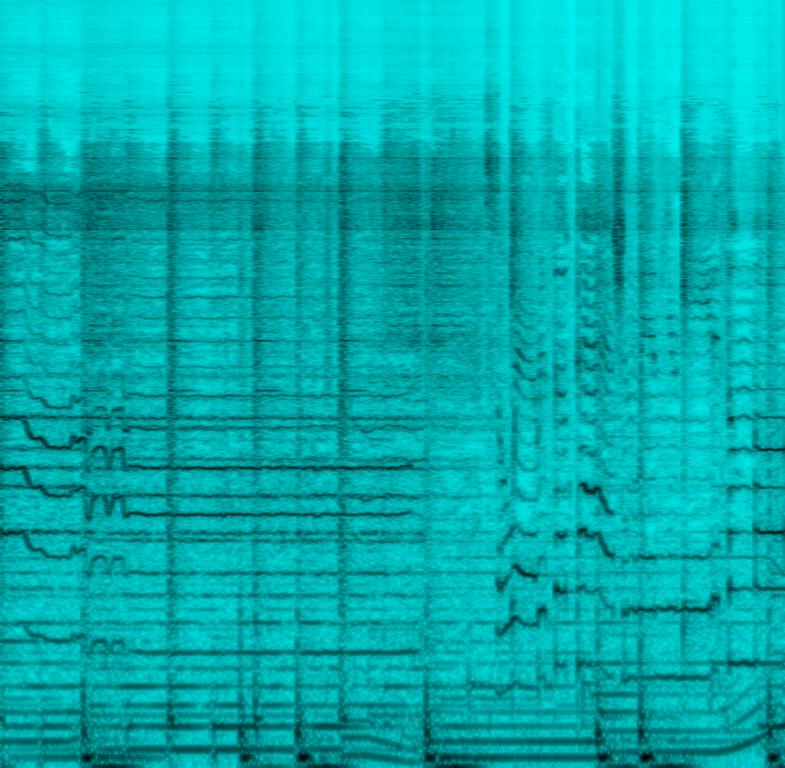
Chipmunk style pitched up male vocals over a slow rock drum beat, sliding electric bass guitar, acoustic guitar and bongos. Heavy use of delay on the vocal.